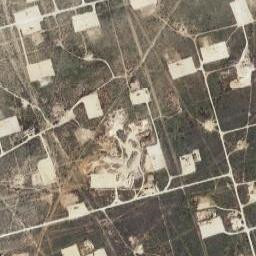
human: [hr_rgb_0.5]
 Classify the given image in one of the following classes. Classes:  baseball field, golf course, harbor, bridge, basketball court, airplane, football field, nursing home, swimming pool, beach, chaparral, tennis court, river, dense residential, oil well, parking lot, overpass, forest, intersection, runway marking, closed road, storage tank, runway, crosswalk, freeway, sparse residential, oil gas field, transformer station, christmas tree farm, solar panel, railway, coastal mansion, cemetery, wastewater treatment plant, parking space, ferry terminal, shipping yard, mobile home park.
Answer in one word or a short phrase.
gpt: oil gas field